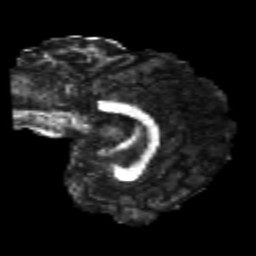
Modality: FA
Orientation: sagittal
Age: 24
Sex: male
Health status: healthy
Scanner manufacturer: philips
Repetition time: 7.385 s
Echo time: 0.08599 s